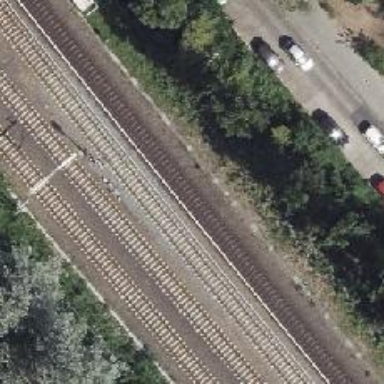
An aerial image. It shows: Railway signal.